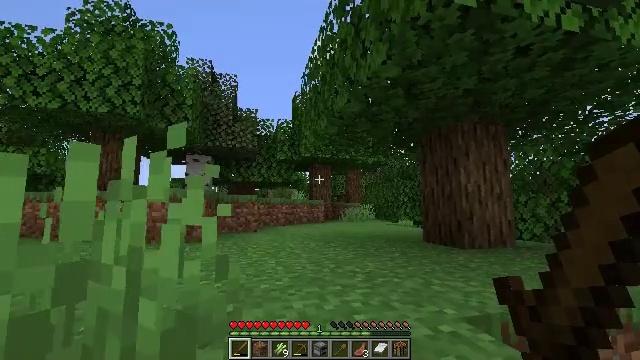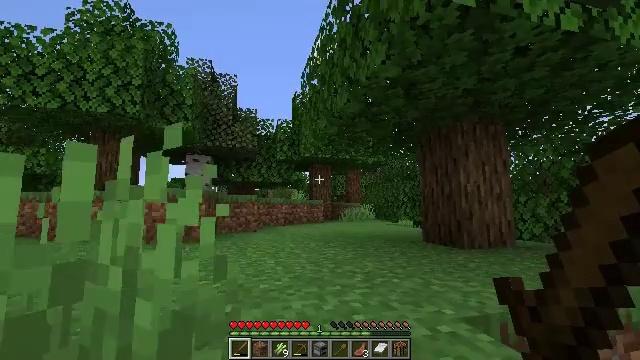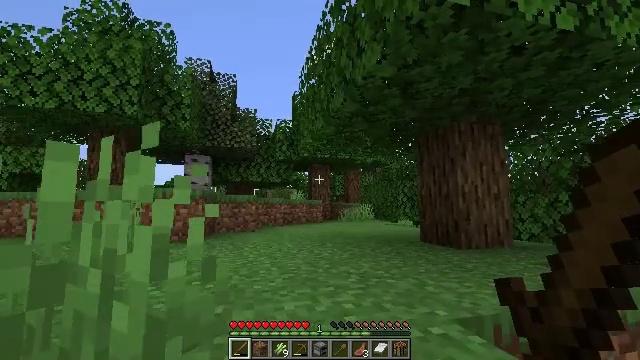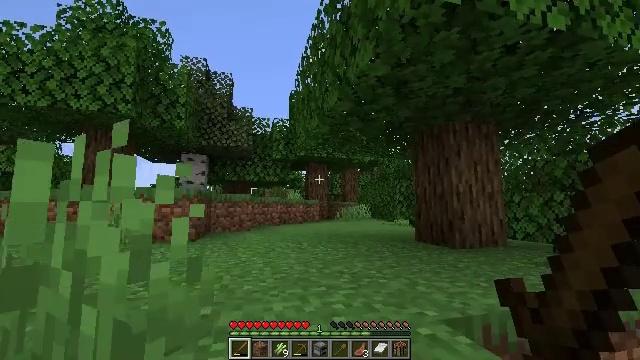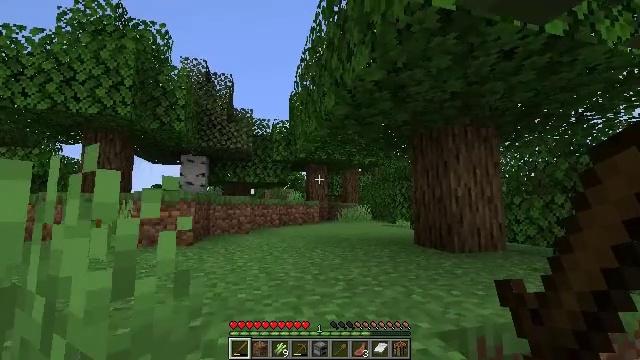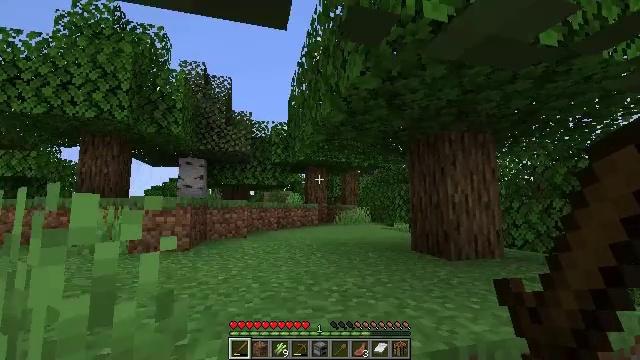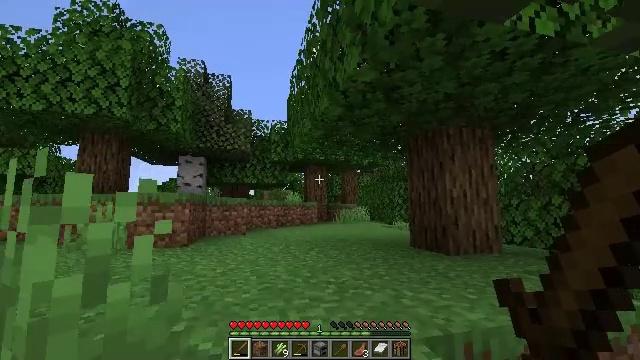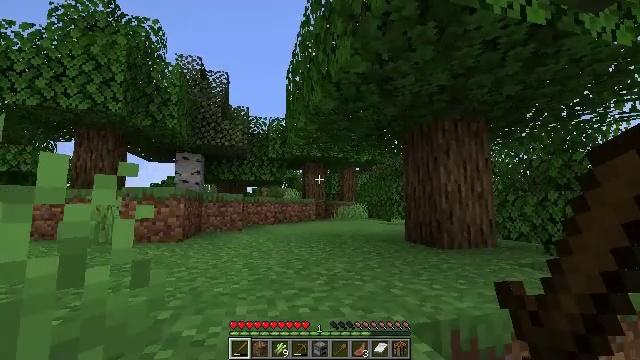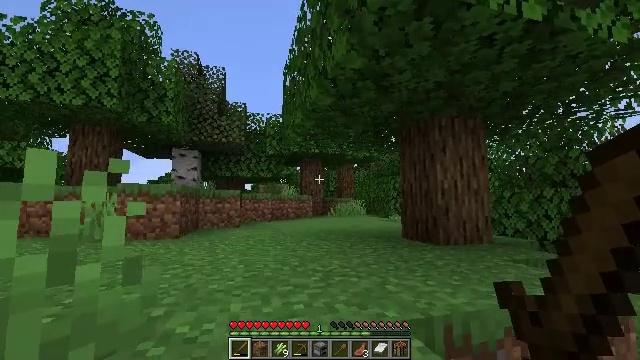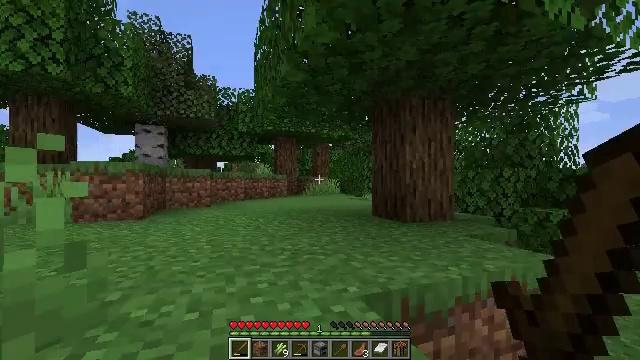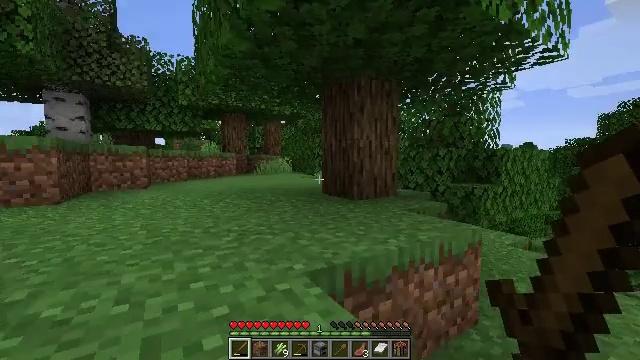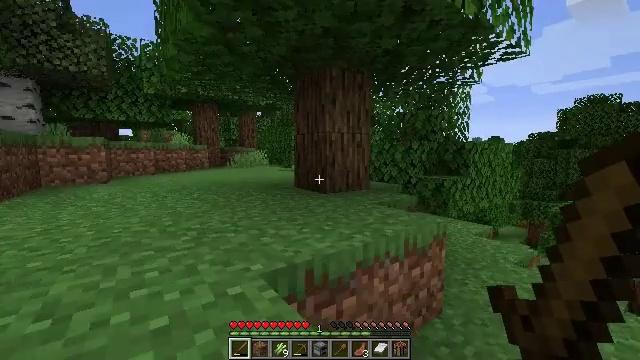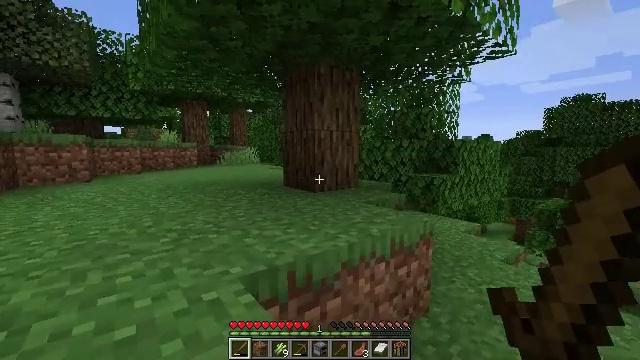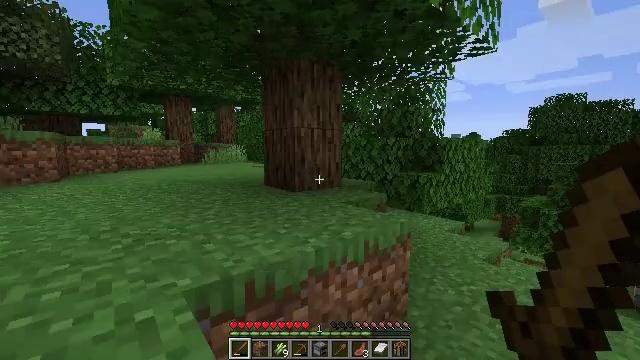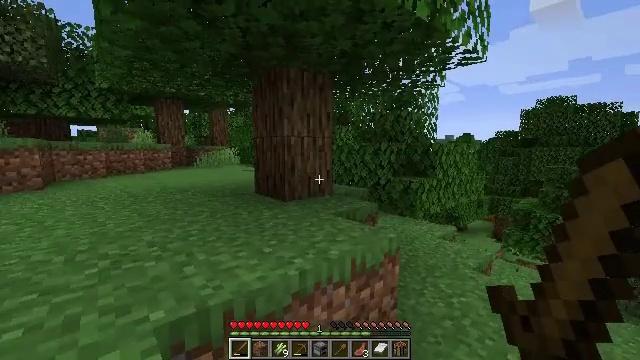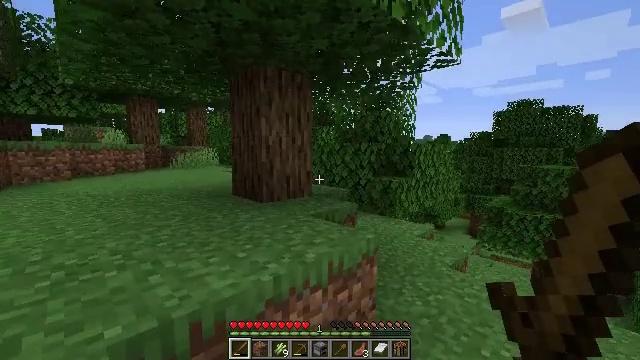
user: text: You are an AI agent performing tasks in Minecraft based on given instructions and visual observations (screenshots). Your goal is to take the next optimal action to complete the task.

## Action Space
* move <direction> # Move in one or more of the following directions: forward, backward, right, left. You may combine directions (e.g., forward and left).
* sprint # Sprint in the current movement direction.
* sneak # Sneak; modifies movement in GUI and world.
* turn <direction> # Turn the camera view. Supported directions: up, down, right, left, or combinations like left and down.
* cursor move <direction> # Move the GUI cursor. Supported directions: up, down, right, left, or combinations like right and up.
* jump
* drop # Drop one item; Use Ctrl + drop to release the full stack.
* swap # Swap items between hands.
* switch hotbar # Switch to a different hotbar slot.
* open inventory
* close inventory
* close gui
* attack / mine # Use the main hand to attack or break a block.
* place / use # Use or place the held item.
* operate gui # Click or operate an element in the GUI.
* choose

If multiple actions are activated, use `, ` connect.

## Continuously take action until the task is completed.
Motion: motion action
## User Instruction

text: Cut down the sugar cane stalks.
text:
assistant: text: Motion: move forward, sprint, jump
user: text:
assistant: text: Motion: move forward, sprint, jump
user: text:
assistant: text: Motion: move forward, sprint, jump
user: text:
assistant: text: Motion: move forward, sprint, jump
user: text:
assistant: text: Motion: move forward, sprint, jump
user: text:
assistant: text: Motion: move forward, sprint, jump
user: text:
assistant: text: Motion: move forward, sprint, jump
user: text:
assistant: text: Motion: move forward, sprint, jump
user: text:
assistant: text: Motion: move forward, sprint, turn right and down, jump
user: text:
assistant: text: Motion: move forward, sprint, turn right and down, jump
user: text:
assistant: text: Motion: move forward, sprint, turn right and down, jump
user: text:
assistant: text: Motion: move forward, sprint, turn right, jump
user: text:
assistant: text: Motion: move forward, sprint, turn right, jump
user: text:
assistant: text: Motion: move forward, sprint, turn right, jump
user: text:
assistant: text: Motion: move forward, sprint, turn right, jump
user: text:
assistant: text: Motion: move forward, sprint, jump
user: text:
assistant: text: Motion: move forward, sprint, jump
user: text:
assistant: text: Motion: move forward, sprint, jump
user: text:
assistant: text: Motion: move forward, sprint, jump
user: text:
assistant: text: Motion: move forward, sprint, turn left, jump
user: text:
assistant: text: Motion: move forward, sprint, turn left and up, jump
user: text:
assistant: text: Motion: move forward, sprint, turn left and up, jump
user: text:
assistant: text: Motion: move forward, sprint, turn left and up, jump
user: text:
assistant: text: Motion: move forward, sprint, turn left, jump
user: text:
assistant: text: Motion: move forward, sprint, jump
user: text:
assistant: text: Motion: move forward, sprint, turn left, jump
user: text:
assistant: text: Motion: move forward, sprint, turn left, jump
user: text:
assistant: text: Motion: move forward, sprint, turn left and up, jump
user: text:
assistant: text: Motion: move forward, sprint, turn left, jump
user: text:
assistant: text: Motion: move forward, sprint, turn left and up, jump